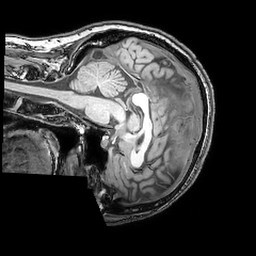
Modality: T1w
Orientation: sagittal
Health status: ill
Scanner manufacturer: philips
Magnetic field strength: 3 T
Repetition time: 0.007 s
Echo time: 0.0035 s